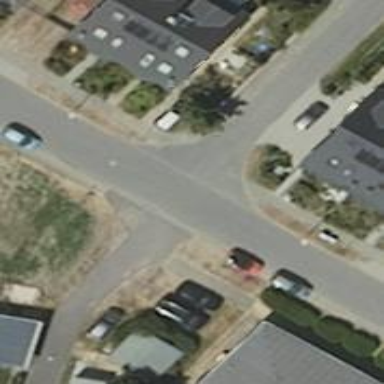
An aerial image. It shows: Residential road with asphalt surface. There is sidewalk on the left side.